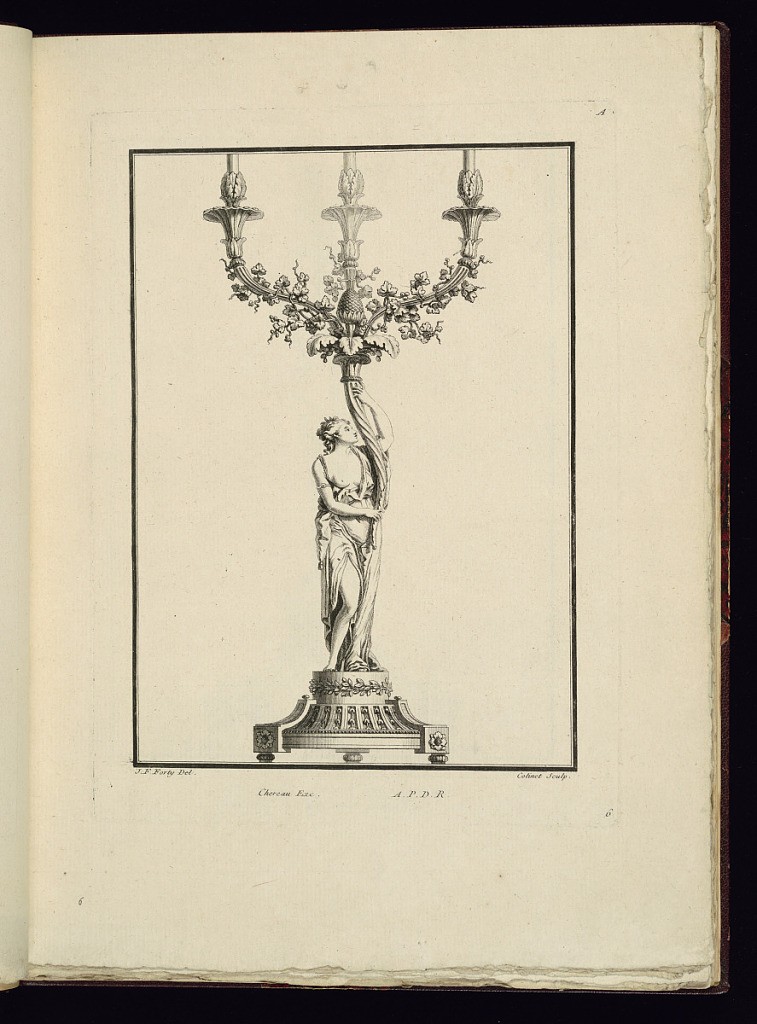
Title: Girandole (Candelabra) Design
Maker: Jean François Forty, active 1775 – 1790
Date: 1775–94
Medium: Etching on paper
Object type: Print
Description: Design for a three-light candelabra (griandoles) decorated with leaves, foliate branches, acorn, fluting, rosettes, and a standing female supporting the base. The plate is numbered and signed.